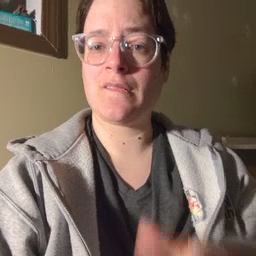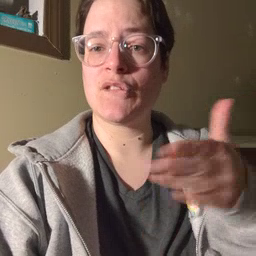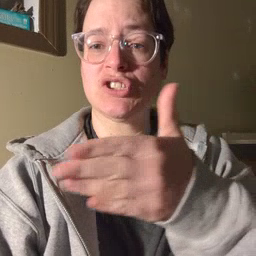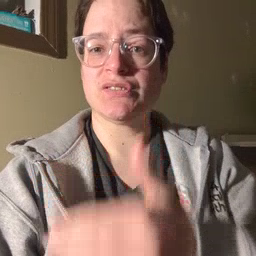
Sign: fish